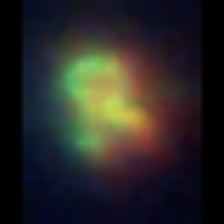
Taxon: Unknown_detritus
Group: Unknown